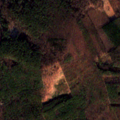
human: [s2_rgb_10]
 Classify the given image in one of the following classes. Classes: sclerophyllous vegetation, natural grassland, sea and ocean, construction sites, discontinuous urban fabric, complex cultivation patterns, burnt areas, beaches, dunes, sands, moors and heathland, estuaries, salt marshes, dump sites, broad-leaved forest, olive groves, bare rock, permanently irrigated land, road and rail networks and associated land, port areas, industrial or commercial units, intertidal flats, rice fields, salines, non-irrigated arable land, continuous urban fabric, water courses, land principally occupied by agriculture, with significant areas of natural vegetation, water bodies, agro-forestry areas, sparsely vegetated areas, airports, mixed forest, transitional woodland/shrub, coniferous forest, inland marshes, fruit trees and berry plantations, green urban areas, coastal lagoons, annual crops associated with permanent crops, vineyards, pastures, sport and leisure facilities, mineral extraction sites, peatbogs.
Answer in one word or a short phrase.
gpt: broad-leaved forest, mixed forest